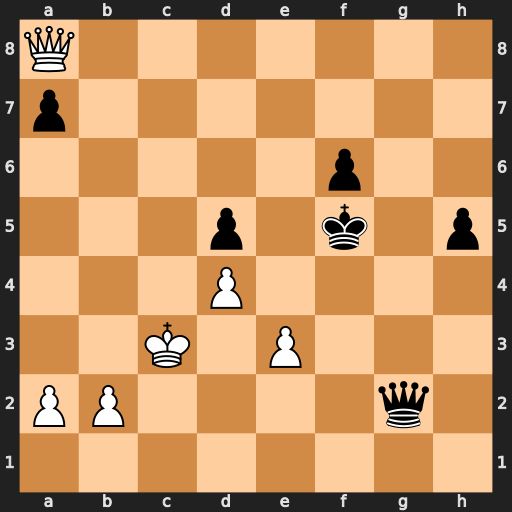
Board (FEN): Q7/p7/5p2/3p1k1p/3P4/2K1P3/PP4q1/8
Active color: w
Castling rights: -
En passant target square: -
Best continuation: Qc8+ Ke4 Qe6+ Kf3 Qxd5+